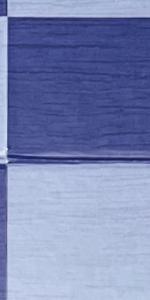
Label: Empty